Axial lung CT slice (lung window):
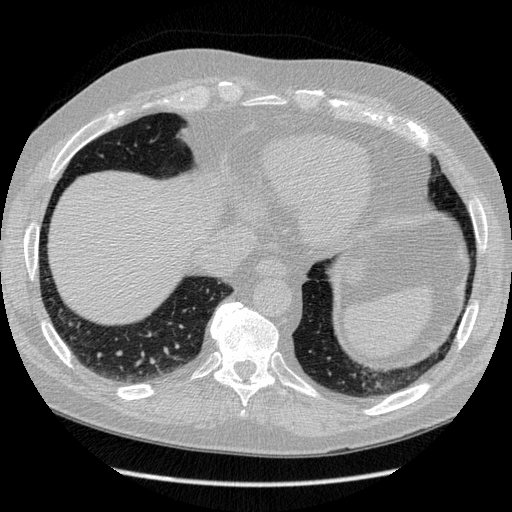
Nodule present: no